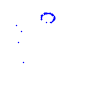
Particle: kaon